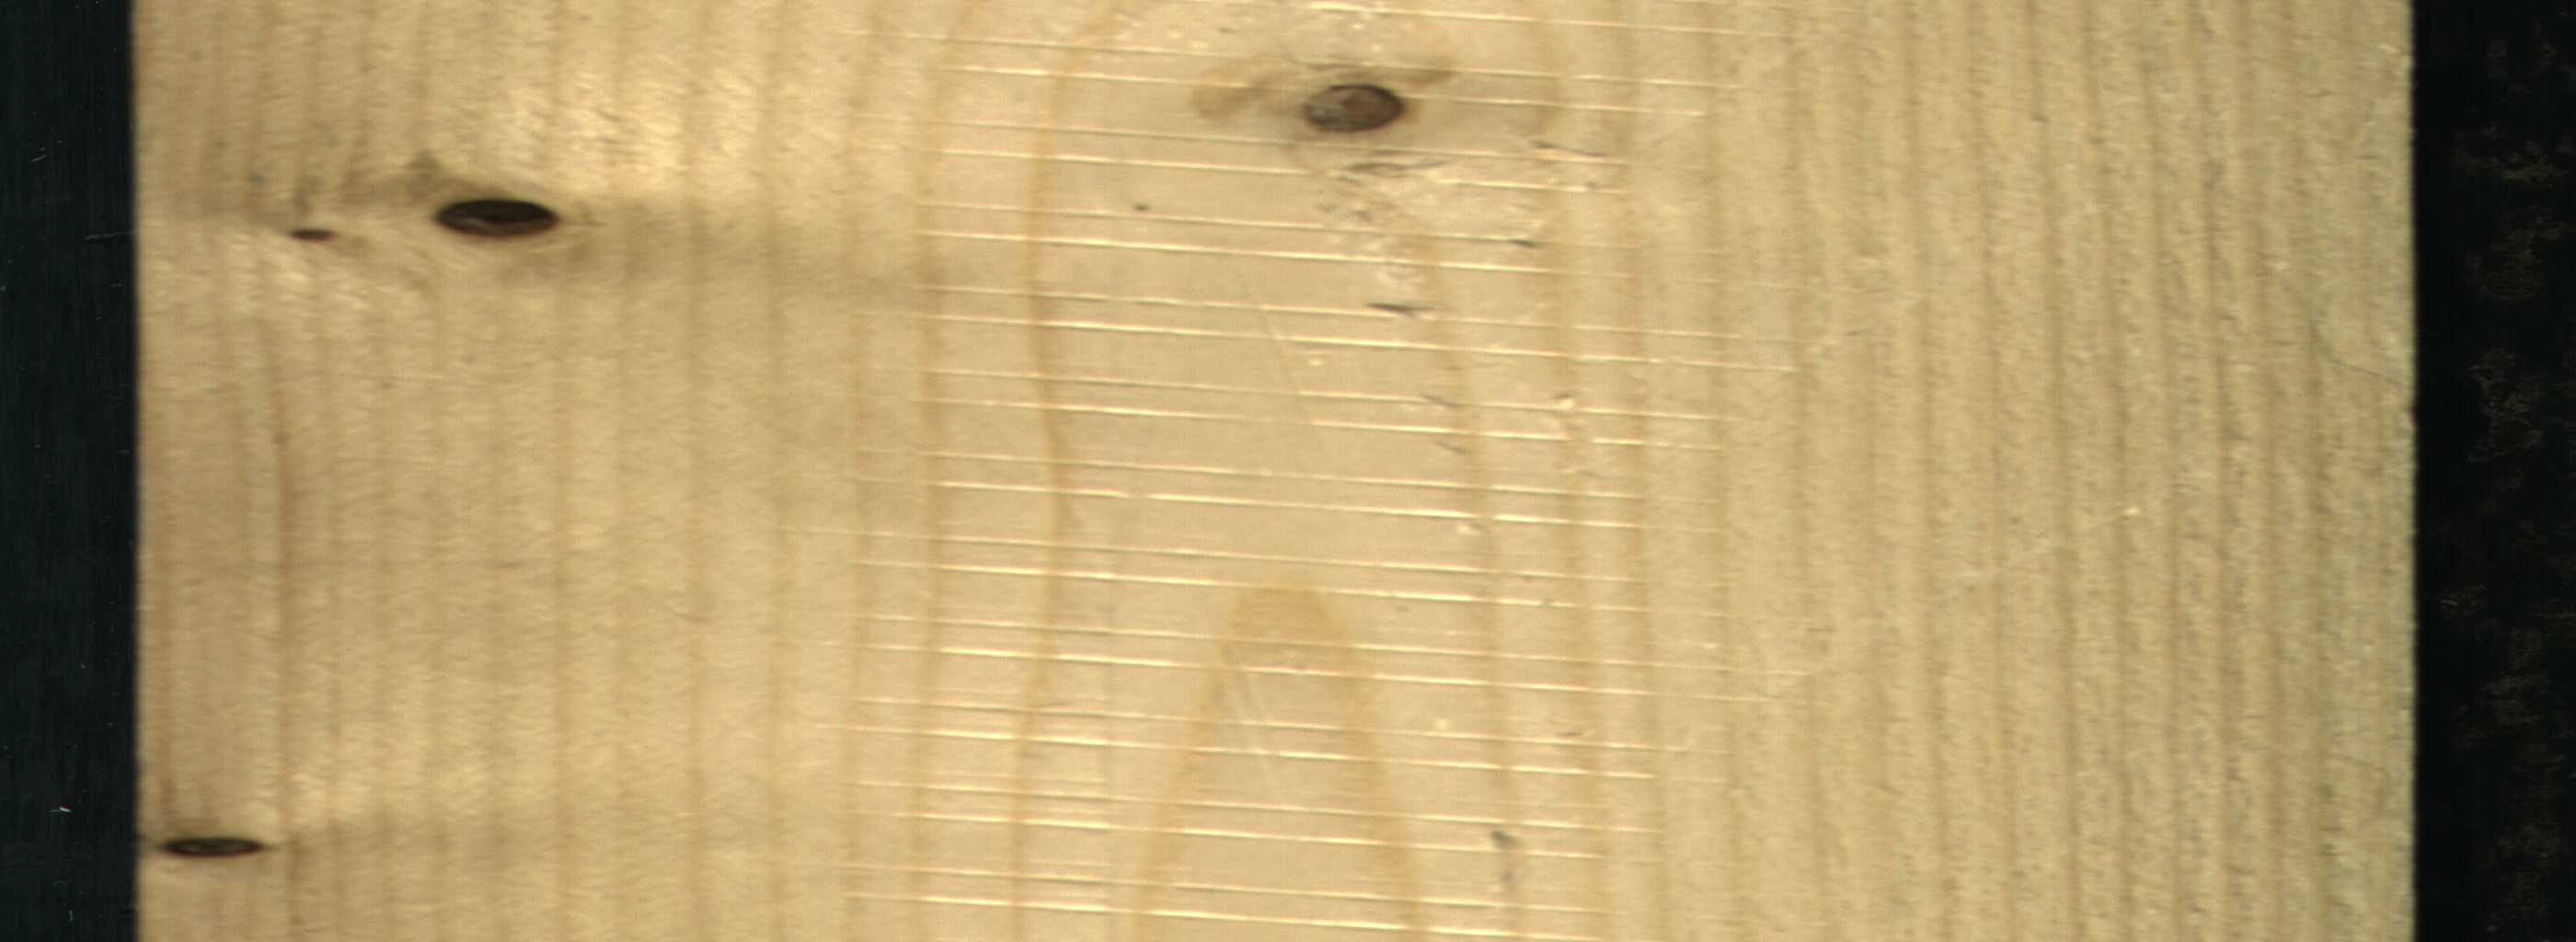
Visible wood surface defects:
Dead_Knot
Dead_Knot
Dead_Knot
Live_Knot